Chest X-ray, PA view. Patient: 55 years old, sex M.
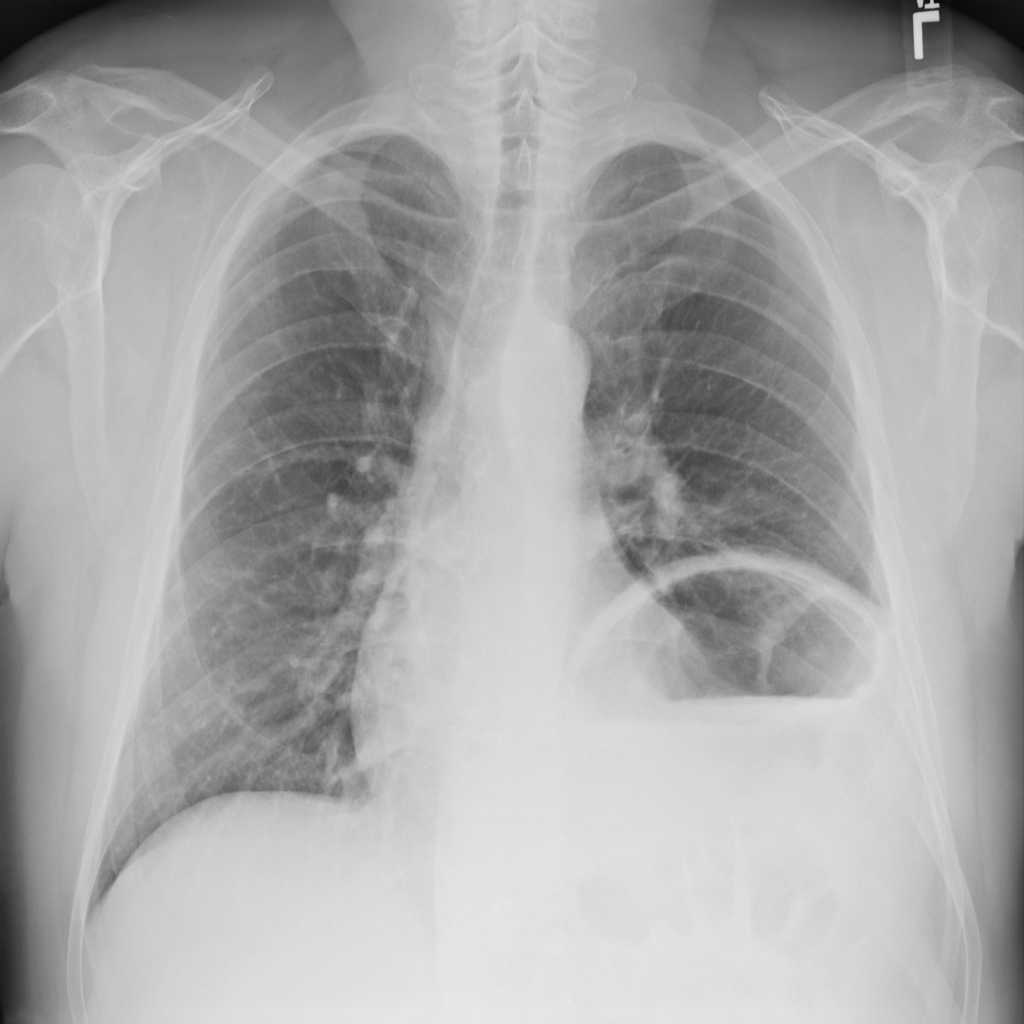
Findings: No Finding